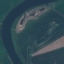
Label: River